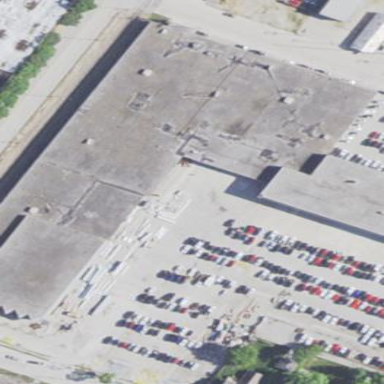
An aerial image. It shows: Industrial building.